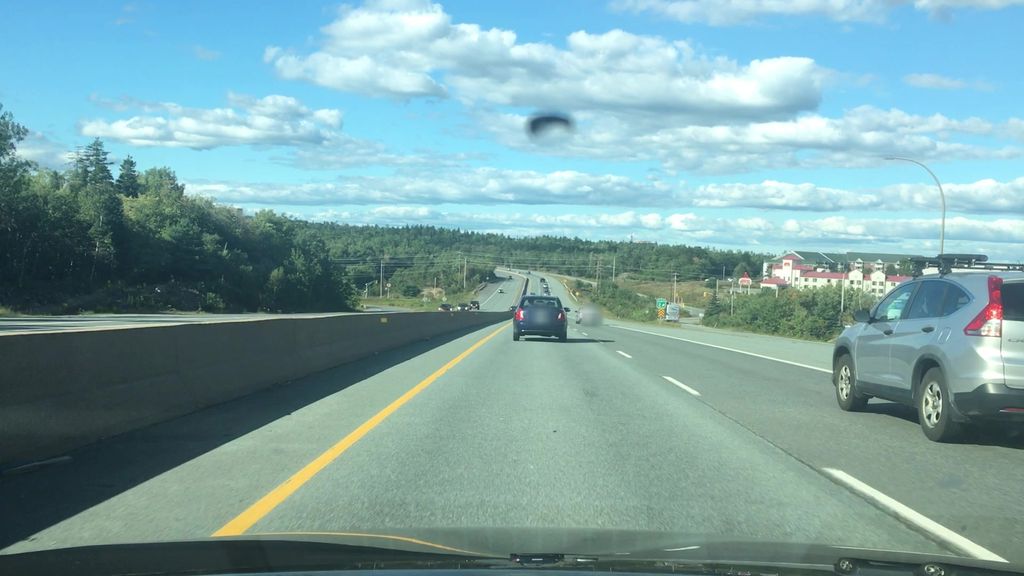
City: halifax